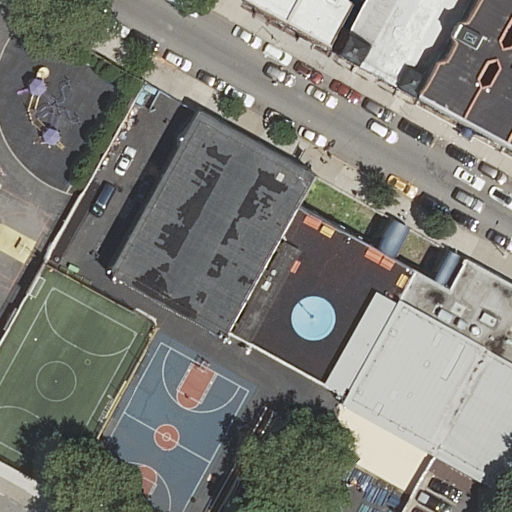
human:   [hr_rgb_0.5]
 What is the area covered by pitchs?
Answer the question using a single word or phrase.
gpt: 1516m2

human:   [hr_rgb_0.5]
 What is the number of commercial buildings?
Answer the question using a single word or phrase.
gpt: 0

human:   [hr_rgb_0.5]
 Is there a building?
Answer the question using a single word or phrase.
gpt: yes

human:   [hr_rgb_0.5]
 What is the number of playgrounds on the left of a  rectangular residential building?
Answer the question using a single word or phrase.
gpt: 1

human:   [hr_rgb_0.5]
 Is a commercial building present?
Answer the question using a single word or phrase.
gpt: no

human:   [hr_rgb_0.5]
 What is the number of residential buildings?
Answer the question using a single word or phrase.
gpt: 7

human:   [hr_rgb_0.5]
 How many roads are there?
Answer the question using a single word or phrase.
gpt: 1

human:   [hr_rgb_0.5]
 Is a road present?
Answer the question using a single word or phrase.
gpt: yes

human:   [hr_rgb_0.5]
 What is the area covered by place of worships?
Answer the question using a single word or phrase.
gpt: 310m2

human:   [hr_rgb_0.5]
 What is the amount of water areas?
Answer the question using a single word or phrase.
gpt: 0

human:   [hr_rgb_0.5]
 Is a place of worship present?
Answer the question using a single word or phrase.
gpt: yes

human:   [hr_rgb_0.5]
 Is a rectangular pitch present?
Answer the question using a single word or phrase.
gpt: yes

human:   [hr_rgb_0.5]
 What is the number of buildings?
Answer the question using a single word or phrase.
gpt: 7

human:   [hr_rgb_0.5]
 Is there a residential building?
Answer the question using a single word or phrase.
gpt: yes

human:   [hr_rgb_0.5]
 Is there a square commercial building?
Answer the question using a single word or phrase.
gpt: no

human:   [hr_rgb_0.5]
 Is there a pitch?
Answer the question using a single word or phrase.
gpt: yes

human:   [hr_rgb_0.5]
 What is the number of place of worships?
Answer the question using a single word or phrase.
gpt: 1

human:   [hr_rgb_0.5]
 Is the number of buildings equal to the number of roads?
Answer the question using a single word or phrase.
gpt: no

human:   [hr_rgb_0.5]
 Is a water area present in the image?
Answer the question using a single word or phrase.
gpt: no

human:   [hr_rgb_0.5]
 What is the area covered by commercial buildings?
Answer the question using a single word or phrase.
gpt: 0m2

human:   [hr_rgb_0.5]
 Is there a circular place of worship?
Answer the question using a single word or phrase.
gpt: no

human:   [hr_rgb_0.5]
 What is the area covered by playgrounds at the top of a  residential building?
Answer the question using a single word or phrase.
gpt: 0m2

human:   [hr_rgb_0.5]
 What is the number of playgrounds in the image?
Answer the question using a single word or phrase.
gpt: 1

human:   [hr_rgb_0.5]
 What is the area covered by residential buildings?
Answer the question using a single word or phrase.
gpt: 3488m2

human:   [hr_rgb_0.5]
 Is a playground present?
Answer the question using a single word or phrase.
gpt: yes

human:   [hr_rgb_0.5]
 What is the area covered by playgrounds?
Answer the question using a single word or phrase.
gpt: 889m2

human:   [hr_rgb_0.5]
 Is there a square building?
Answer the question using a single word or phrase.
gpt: no

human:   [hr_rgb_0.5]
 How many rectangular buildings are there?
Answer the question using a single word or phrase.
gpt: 4

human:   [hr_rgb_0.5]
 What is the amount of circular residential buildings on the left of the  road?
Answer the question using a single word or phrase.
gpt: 0

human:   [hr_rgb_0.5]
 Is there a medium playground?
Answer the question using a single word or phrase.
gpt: no

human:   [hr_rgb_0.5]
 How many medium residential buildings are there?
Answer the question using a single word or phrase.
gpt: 2

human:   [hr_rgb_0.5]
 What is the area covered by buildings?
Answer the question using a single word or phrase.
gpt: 3488m2

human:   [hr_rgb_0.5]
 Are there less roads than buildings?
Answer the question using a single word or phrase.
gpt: yes

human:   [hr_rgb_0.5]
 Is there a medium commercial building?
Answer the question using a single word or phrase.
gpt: no

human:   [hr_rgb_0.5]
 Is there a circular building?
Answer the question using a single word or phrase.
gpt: no

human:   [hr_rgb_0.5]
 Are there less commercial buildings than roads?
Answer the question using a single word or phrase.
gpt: yes

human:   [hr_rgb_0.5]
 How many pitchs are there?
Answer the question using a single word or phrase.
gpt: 2

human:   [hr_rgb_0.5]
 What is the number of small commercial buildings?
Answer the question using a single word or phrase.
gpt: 0

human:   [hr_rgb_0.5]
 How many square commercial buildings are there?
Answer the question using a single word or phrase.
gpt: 0

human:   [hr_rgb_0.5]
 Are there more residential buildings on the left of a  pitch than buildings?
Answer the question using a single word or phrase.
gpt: no

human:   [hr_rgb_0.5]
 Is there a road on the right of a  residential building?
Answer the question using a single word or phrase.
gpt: no

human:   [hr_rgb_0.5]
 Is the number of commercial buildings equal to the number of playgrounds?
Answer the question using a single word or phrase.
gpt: no

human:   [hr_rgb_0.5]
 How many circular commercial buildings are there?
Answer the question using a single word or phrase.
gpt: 0

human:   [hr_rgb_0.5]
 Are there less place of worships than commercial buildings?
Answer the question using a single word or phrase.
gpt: no

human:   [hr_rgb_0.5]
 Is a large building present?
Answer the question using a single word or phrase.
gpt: yes

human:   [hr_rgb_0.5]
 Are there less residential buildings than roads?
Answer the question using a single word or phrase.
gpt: no

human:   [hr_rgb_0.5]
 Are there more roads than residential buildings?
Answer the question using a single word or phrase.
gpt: no

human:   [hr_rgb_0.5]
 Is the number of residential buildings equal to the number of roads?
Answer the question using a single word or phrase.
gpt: no

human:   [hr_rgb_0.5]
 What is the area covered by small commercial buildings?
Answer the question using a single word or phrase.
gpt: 0m2

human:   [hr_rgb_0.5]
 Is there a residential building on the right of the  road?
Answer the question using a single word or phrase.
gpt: yes

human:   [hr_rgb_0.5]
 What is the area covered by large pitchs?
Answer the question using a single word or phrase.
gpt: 1516m2

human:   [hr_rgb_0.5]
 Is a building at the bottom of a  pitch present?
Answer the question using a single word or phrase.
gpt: no

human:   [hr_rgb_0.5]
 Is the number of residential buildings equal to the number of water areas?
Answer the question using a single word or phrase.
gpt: no

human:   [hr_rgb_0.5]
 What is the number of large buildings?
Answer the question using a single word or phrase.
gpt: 1

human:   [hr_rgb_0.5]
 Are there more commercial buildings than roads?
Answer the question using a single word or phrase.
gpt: no

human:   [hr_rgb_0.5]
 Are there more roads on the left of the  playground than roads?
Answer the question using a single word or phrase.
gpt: no

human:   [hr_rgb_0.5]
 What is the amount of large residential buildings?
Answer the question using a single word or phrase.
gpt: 1

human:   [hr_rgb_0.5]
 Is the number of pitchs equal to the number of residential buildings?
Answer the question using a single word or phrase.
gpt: no

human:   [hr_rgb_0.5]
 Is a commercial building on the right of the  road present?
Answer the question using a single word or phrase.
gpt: no

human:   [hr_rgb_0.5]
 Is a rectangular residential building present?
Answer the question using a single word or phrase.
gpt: yes

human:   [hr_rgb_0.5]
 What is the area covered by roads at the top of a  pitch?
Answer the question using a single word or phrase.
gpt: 0m2

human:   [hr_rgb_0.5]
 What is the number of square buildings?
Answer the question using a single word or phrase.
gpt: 0

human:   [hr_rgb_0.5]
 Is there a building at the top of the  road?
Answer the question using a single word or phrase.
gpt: yes

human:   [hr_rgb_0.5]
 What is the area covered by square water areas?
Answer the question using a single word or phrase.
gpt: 0m2